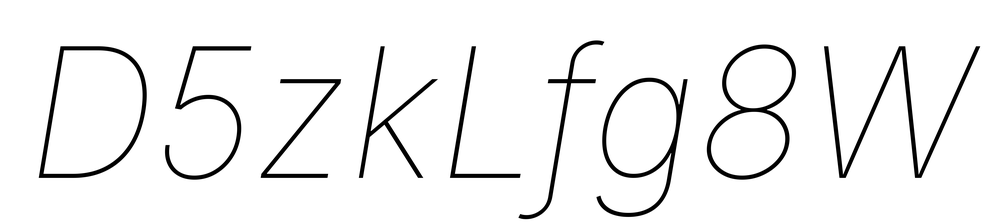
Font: Inter-Italic_Thin_Italic